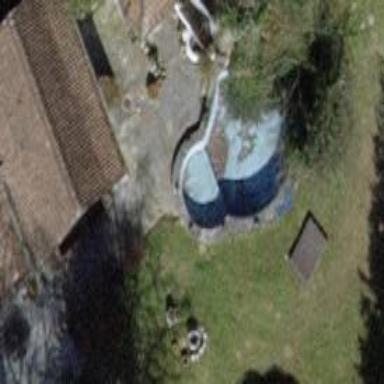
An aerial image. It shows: Swimming pool located in leisure land.